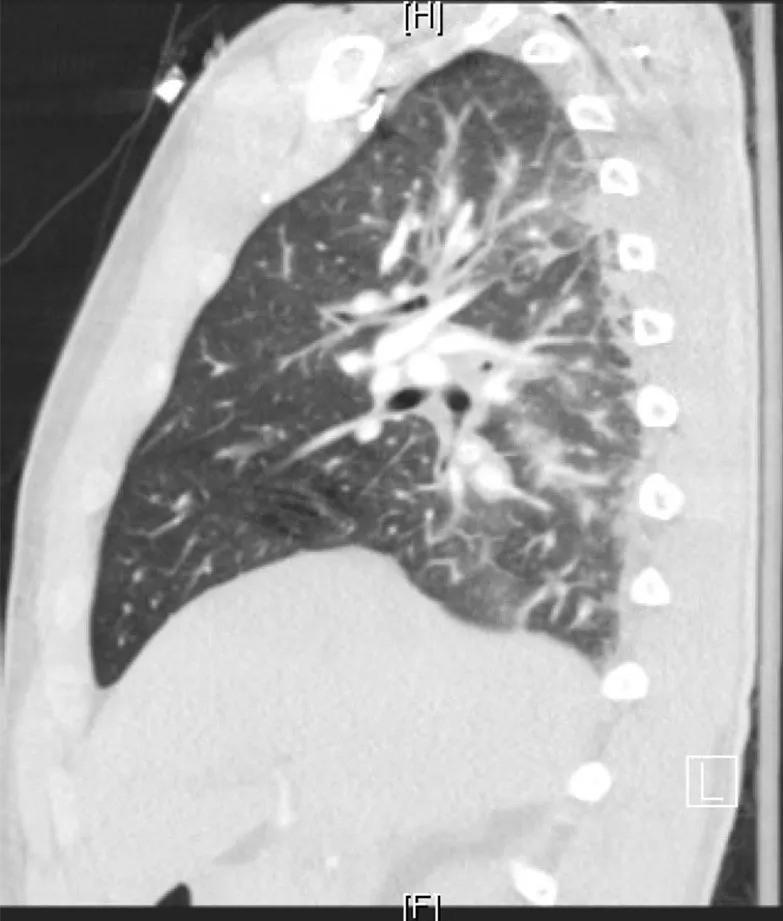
High resolution CT sagittal view of left lung and right heart border. It showed intralobular septal thickening with ground glass opacities consistent with pulmonary edema. Bilateral lower lobe bronchial wall thickening with bronchial debris and consolidative opacities were present. It did not show evidence of pulmonary embolus.
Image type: radiology (ct)